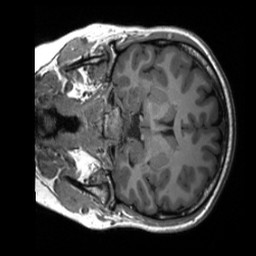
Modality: T1w
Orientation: coronal
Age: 26
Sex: female
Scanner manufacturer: siemens
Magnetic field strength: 3 T
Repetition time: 2.3 s
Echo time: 0.00232 s